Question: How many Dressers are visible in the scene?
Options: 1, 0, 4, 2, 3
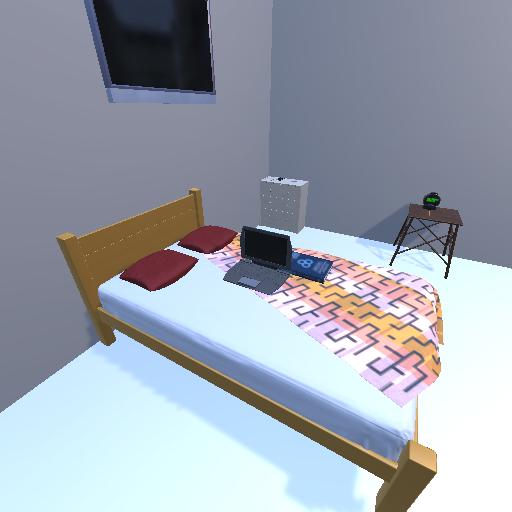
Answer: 1